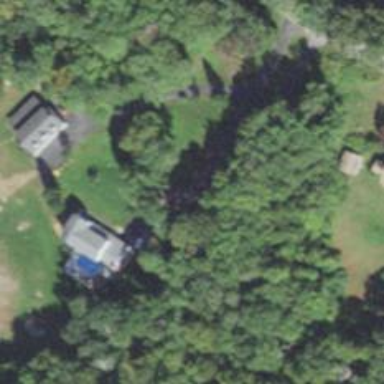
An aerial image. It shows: Residential driveway.